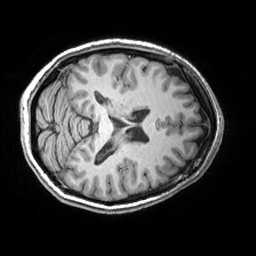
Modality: T1w
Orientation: axial
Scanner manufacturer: siemens
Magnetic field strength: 3 T
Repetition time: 2.53 s
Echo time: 0.00299 s